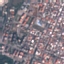
Land use / land cover: Residential